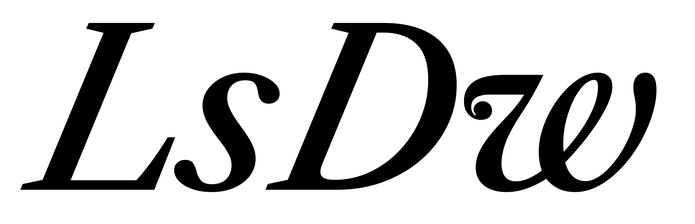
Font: LibreCaslonText-Italic_Medium_Italic